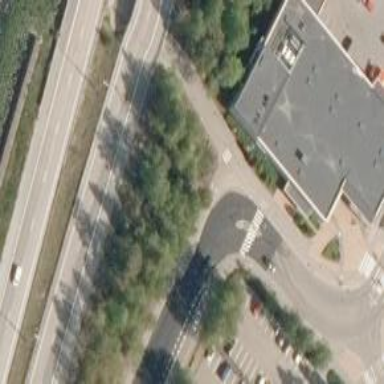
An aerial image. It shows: Marked road crossing with pedestrian island.